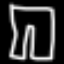
Label: pants